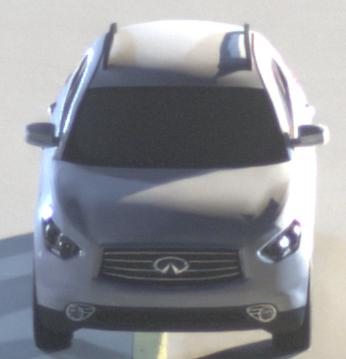
Make: Infiniti
Model: FX 37
Detailed model: FX (S51)
Model produced from: 2012/07
Model produced until: 2013/10
Doors: 5
Color: white
Road condition: dry road
Daytime: night
Contrast: high contrast